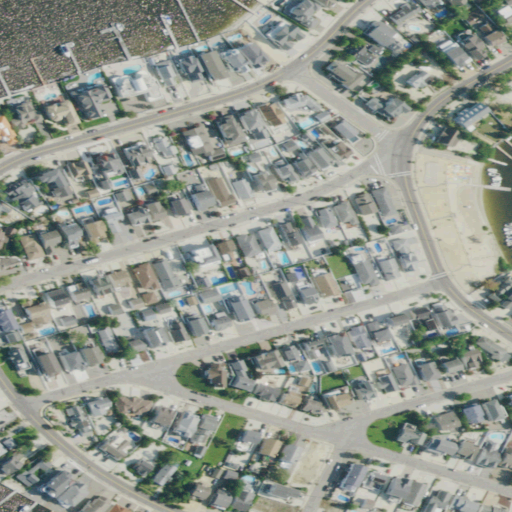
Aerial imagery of island in New Jersey named West Point Island containing medium intensity development, high intensity development, open water, and low intensity development